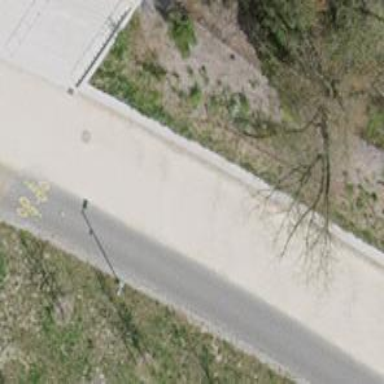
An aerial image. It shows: Cycleway with asphalt surface alongside footway with compacted surface.